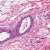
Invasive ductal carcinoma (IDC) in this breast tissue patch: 0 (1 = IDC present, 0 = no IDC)